Field crop: maize
Growth stage: 1
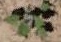
Species: chenopodium